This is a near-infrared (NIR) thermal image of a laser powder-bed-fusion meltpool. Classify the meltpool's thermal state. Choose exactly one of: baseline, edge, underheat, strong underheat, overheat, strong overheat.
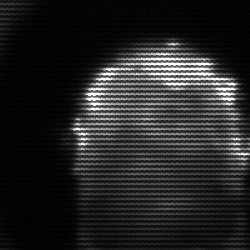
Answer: baseline